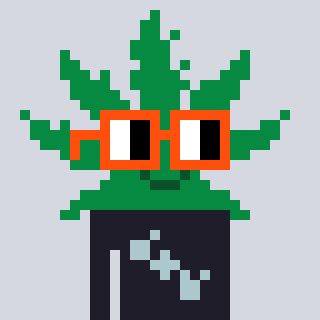
a pixel art character with square orange glasses, a weed-shaped head and a grayscale-colored body on a cool background